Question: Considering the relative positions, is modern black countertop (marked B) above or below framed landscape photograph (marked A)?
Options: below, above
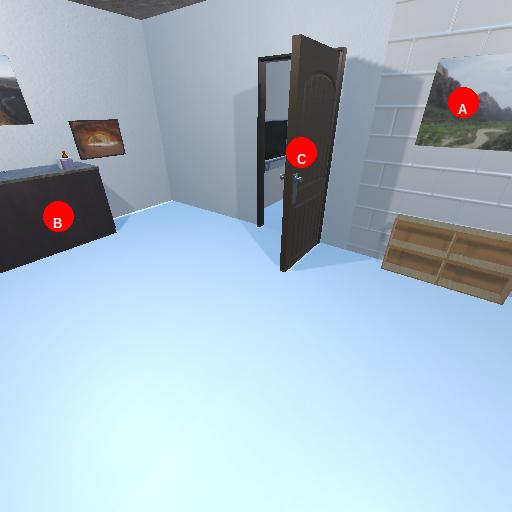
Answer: below